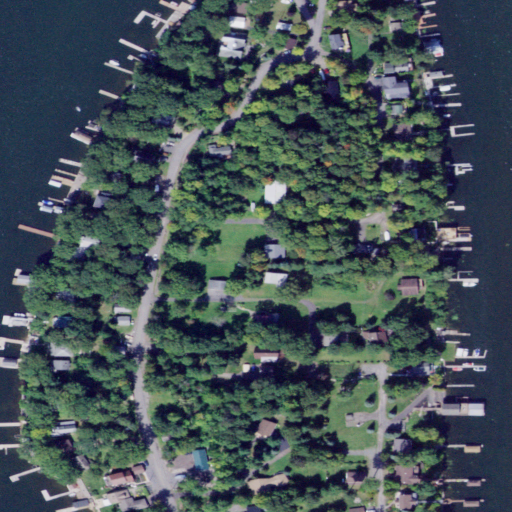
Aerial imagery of island in New York named Le Roy Island containing open water, open development, mixed forest, deciduous forest, low intensity development, shrub, medium intensity development, and evergreen forest